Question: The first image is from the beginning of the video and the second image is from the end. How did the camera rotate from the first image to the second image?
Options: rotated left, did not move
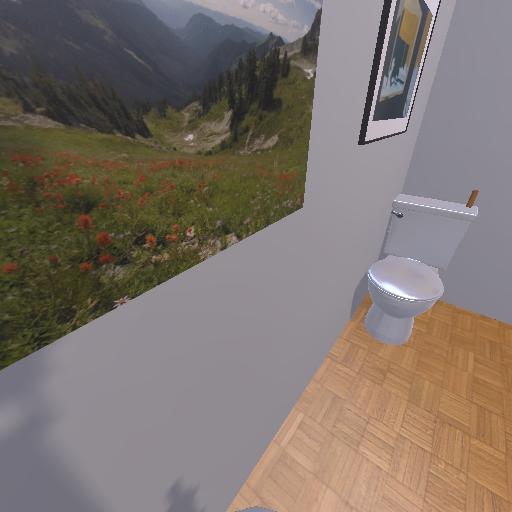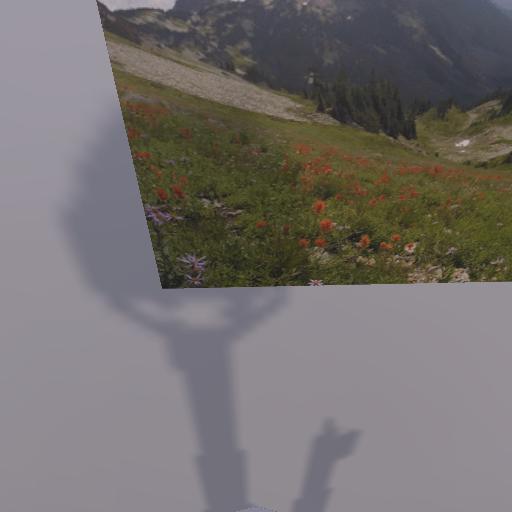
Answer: rotated left